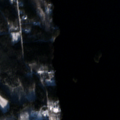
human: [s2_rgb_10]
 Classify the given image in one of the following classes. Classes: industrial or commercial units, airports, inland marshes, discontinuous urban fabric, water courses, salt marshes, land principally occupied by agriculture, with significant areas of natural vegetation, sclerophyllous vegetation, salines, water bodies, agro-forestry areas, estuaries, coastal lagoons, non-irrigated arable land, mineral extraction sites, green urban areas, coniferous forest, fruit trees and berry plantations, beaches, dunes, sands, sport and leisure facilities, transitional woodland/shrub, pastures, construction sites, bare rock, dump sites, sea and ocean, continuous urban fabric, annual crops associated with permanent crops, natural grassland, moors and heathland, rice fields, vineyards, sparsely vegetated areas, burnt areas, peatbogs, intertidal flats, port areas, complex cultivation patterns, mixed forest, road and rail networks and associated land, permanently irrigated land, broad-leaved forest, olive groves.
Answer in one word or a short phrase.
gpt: coniferous forest, mixed forest, water bodies